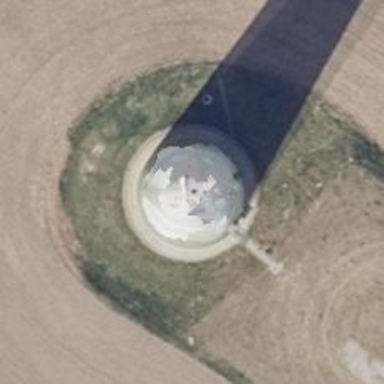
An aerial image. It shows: Wind generator powered by wind. The generator type is horizontal axis and it uses wind turbines.